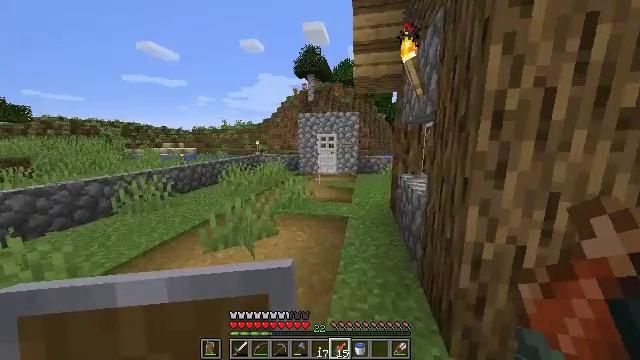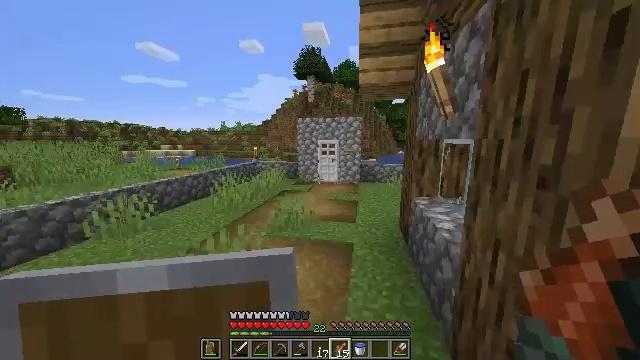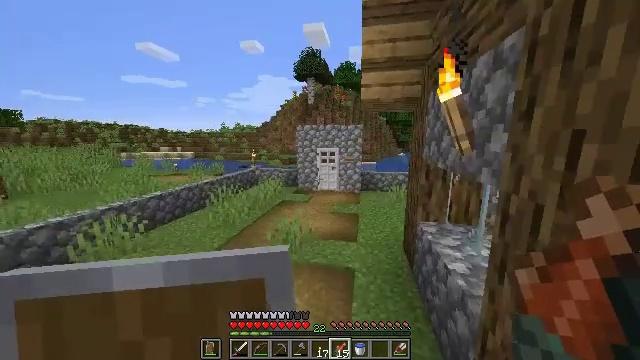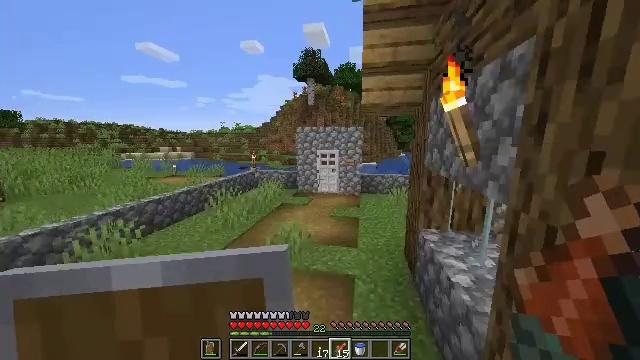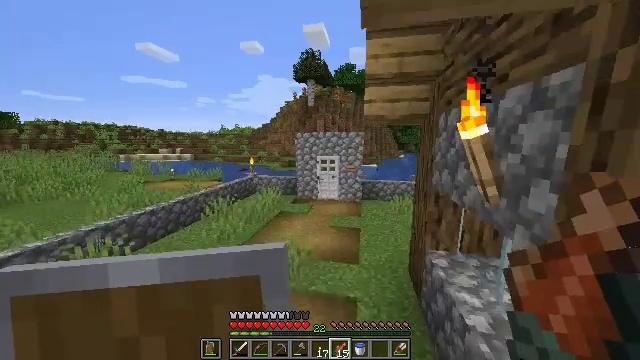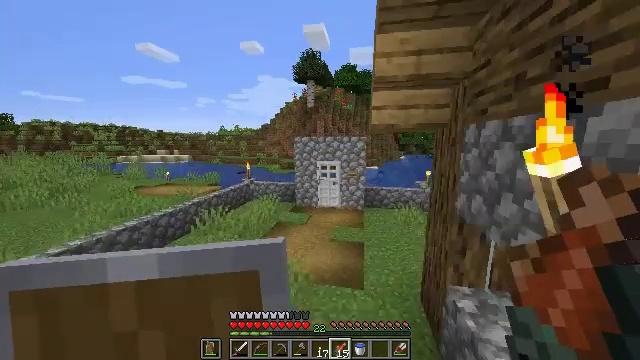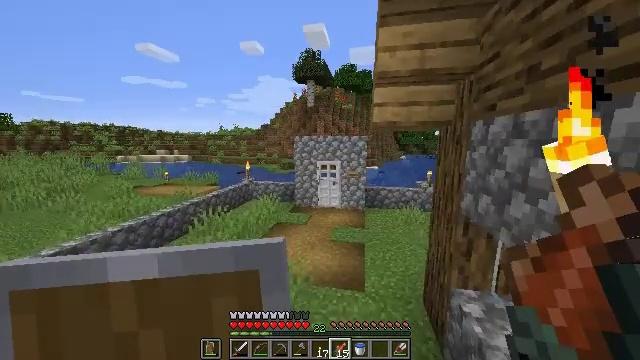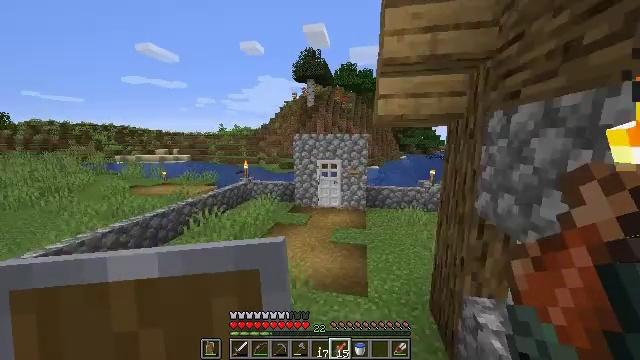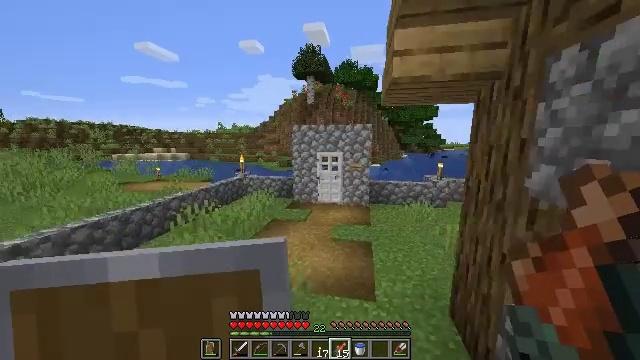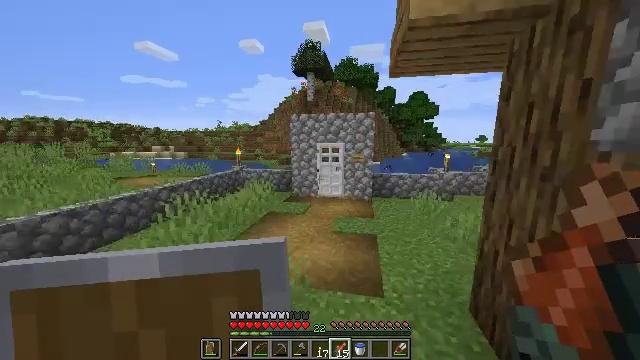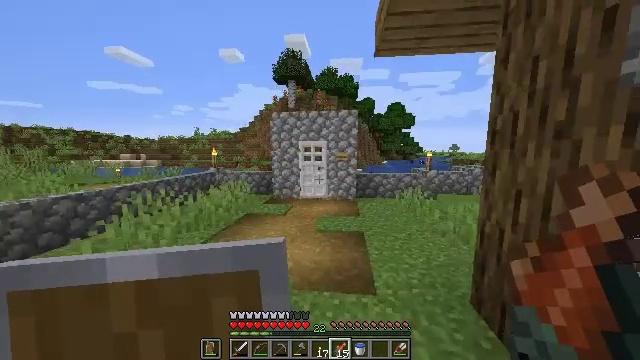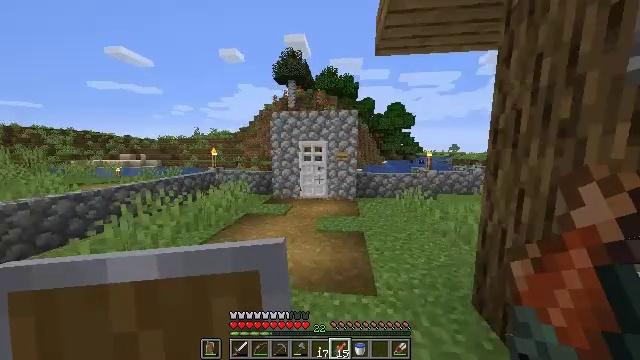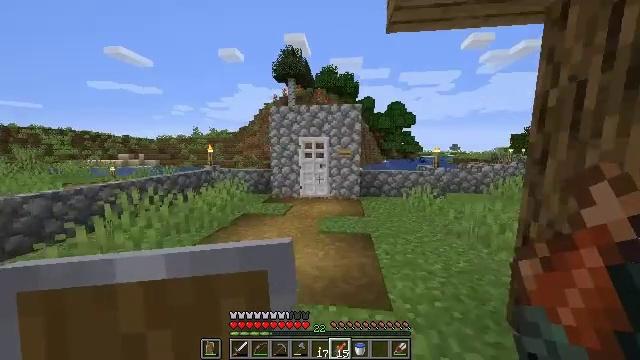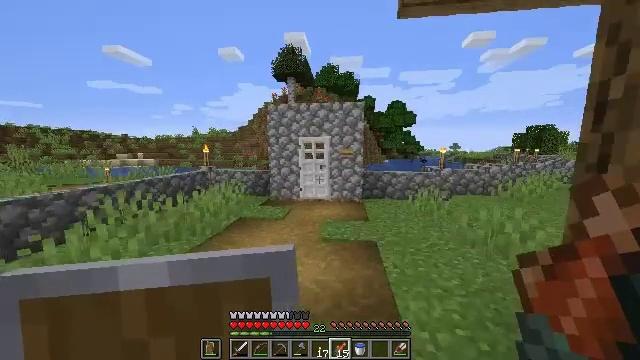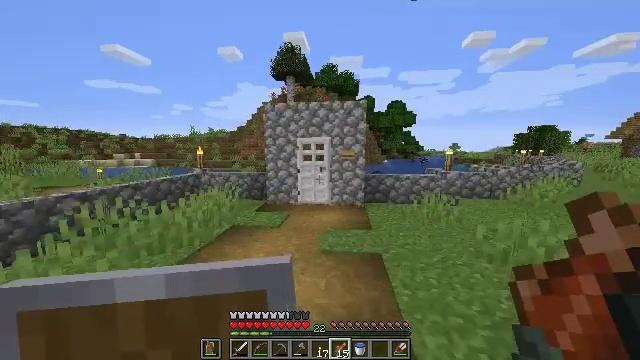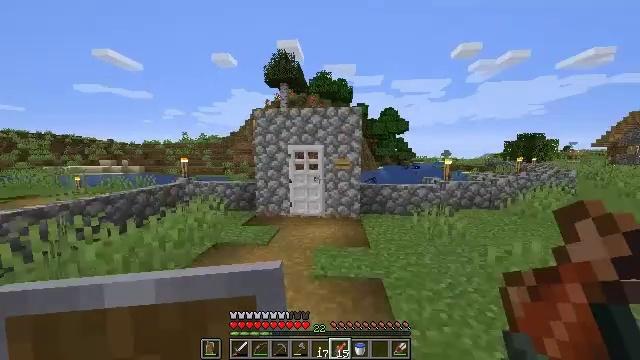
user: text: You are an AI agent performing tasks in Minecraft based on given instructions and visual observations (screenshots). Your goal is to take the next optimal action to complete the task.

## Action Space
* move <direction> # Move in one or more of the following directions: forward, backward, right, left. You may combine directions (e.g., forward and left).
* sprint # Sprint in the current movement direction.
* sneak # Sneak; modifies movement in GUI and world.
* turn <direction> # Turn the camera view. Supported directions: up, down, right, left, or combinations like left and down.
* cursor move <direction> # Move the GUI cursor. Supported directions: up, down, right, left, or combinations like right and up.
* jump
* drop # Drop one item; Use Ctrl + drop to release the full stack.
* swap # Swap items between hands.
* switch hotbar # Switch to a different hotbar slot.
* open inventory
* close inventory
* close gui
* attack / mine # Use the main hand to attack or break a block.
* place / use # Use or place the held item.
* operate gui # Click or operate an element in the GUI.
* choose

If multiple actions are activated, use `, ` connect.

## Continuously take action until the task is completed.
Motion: motion action
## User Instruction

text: Mine dark oak leaves from the tree.
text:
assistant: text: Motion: move forward, jump
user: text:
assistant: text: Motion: move forward, jump
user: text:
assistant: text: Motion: move forward, jump
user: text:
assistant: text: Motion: move forward
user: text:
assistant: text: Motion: move forward
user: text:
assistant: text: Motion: move forward
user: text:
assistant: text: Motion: move forward
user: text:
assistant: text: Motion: move forward
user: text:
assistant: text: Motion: move forward
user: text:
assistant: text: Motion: move forward, turn right and up
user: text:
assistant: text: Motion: move forward
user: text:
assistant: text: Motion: move forward
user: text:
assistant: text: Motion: move forward
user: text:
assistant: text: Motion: move forward
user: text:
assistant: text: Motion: move forward, turn right and up
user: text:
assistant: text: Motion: move forward, turn right and up
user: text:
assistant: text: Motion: move forward, turn right
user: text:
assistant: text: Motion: move forward, turn right
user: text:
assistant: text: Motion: move forward
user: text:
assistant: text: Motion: move forward
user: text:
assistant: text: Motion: move forward
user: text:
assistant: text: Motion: move forward
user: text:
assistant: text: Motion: move forward
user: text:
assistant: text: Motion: move forward
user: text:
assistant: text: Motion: move forward, turn right
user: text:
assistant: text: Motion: move forward
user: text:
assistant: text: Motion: move forward, use / place
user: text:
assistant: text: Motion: move forward, use / place
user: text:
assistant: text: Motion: move forward
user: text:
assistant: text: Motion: move forward and move left